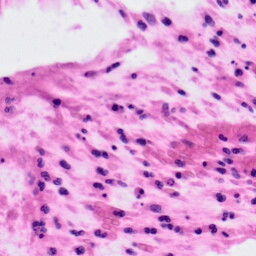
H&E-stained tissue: Colon